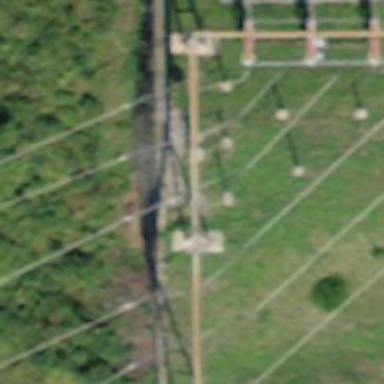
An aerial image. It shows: Insulator used in power equipment.